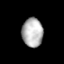
Tissue: lung
Cell type: Epithelial cells
Senescence score: 0.1853
Nuclear area (px): 594
Mean DAPI intensity: 179.916